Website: bh-photo
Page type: customer-info-address
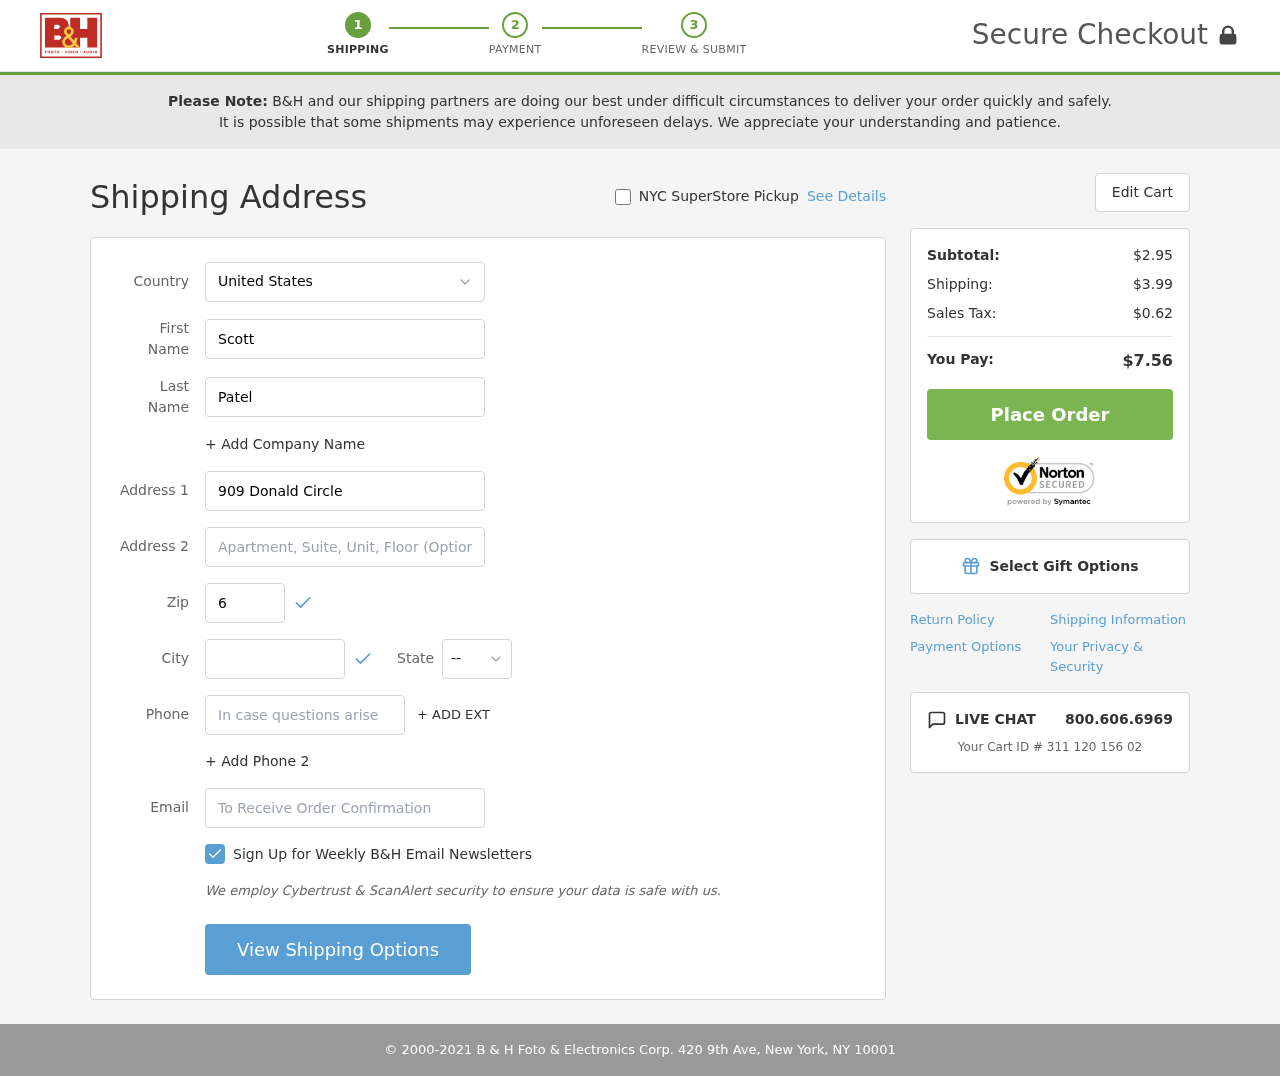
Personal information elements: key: PII_CITY
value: North Hector
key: PII_COUNTRY
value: United States
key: PII_EMAIL
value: scottpatel@gmail.com
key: PII_FIRSTNAME
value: Scott
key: PII_LASTNAME
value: Patel
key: PII_PHONE
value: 5476016350
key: PII_POSTCODE
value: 61506
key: PII_STATE_ABBR
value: WA
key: PII_STREET
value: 909 Donald Circle
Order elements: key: ORDER_SUBTOTAL
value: $2.95
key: ORDER_SHIPPING_COST
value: $3.99
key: ORDER_TAX
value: $0.62
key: ORDER_TOTAL
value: $7.56
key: ORDER_ID
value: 311 120 156 02